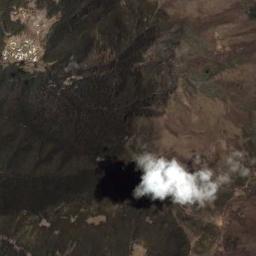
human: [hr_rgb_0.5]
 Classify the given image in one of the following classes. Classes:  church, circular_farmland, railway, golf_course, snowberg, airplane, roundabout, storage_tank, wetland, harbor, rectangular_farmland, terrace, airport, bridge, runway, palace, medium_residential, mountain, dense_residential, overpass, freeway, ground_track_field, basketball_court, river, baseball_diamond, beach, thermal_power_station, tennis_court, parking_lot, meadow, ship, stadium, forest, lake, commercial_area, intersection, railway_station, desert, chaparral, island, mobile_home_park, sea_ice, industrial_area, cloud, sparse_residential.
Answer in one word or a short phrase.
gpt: cloud